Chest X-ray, PA view. Patient: 10 years old, sex F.
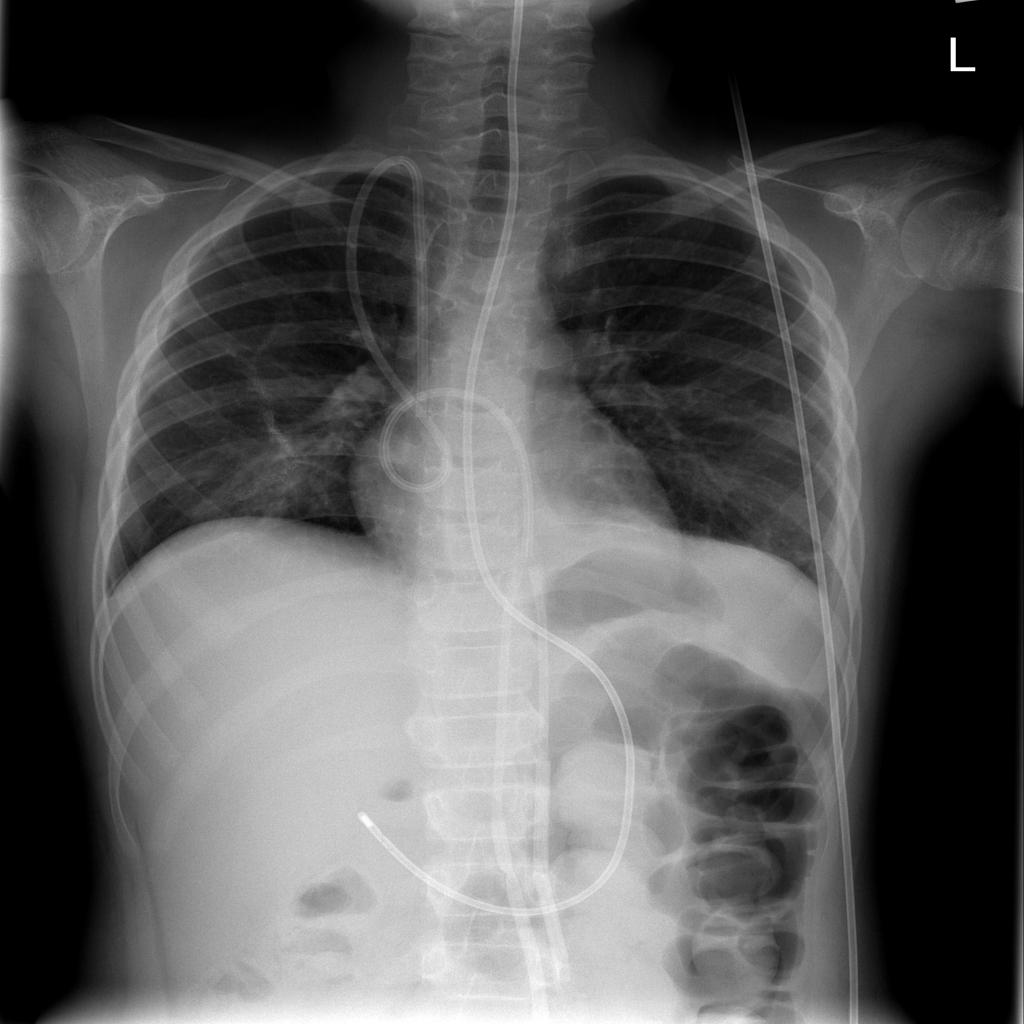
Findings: No Finding